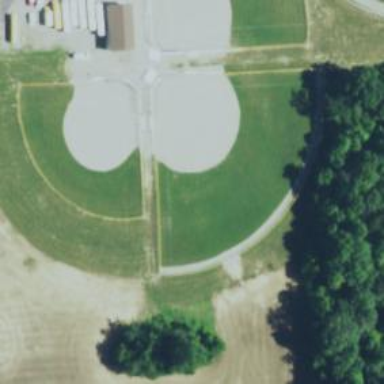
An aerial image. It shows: Baseball pitch for leisure and sports activities.